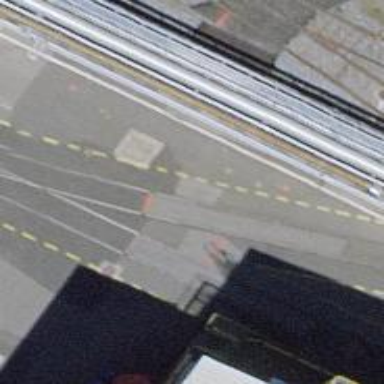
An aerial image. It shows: Single railway spur track.